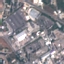
Label: Industrial